Question: I have wrote such BAT file:
'''
@echo off
set scriptDir=%~dp0
set synchronizerDir="C:\GPSM\Synchronizer"
rmdir /s /q %synchronizerDir%
xcopy "%scriptDir%Synchronizer" %synchronizerDir% /c /d /i /y /e
start "%synchronizerDir%\Synchronizer.exe"
'''
In last code row I run my EXE file (console .NET application). But it ain't working. I get such screen:

But if I run my EXE manually - it works. Where my mistake? How can I run it through BAT?
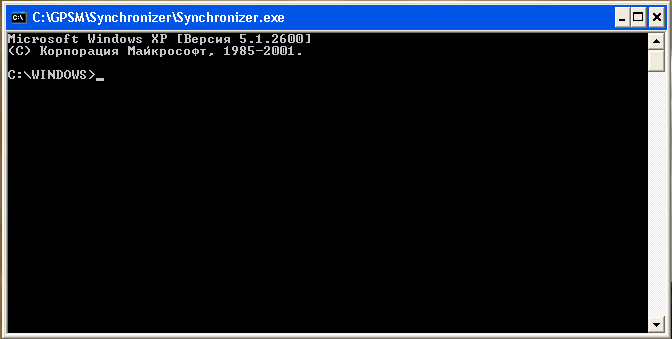
Answer: You can write this piece of code to close command:-
'''
start /d "path" %synchronizerDir%\Synchronizer.exe
'''